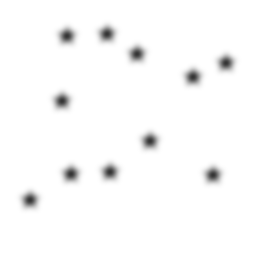
Squares: 0
Triangles: 0
Stars: 11
Total shapes: 11